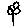
Label: flower